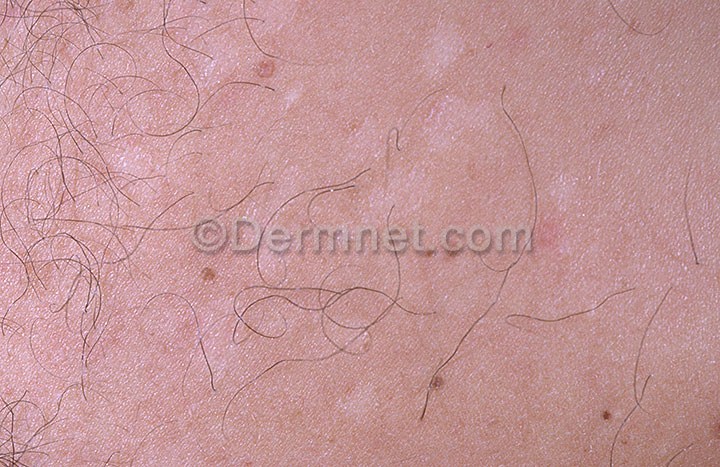
Disease: Tinea Ringworm Candidiasis and other Fungal Infections